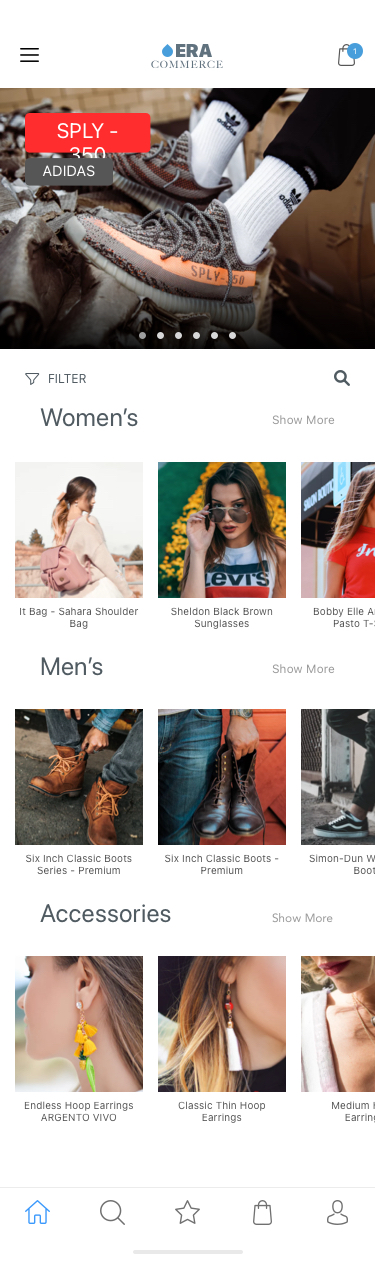
Text in this UI design:
Endless Hoop Earrings
ARGENTO VIVO
Classic Thin Hoop
Earrings
Medium Hoop
Earrings
Accessories
Show More
Six Inch Classic Boots Series - Premium
Six Inch Classic Boots - Premium
Simon-Dun Waterproof Boot
Men’s
Show More
It Bag - Sahara Shoulder Bag
Sheldon Black Brown Sunglasses
Bobby Elle Anti-Theft
Pasto T-Shirt

Women’s
Show More
FILTER
SPLY - 350
ADIDAS
1